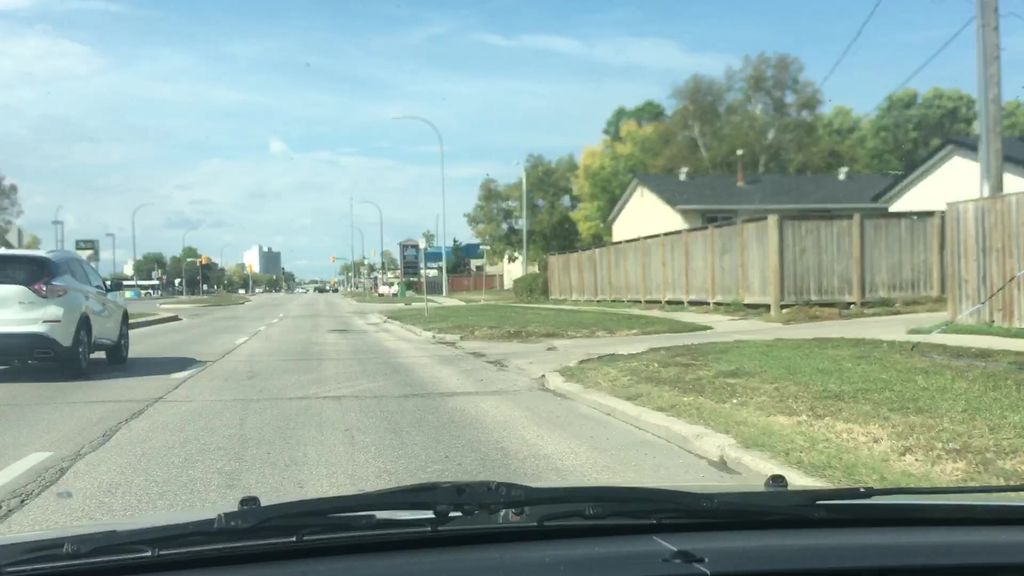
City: winnipeg